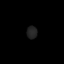
Tissue: lung
Cell type: Epithelial cells
Senescence score: 0.2394
Nuclear area (px): 130
Mean DAPI intensity: 34.446